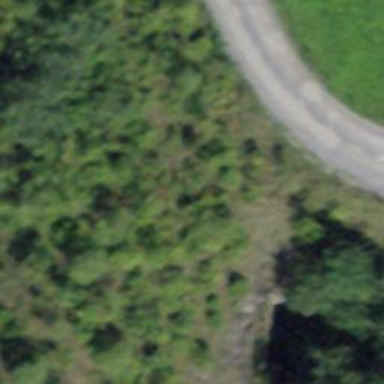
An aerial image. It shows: Secondary road passing through tunnel.